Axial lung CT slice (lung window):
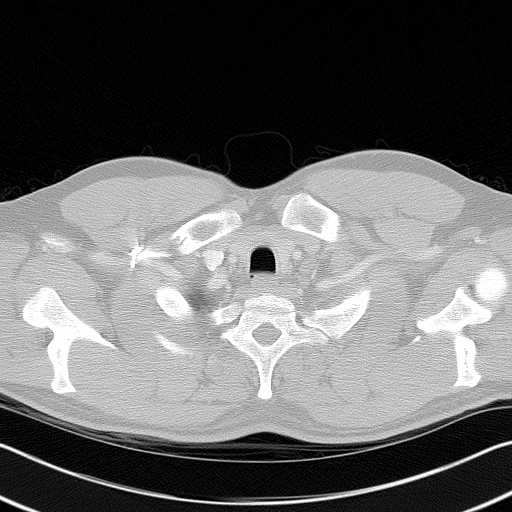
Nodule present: no